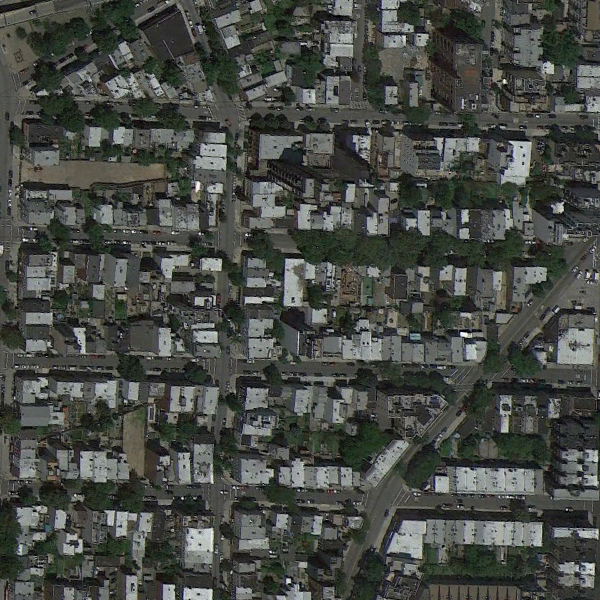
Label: DenseResidential